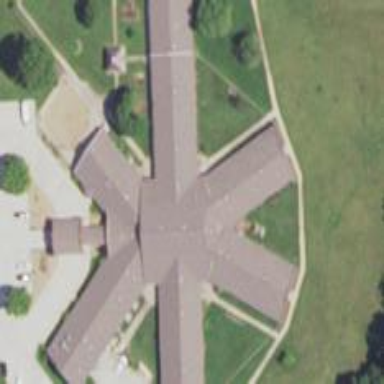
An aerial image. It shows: Nursing home.